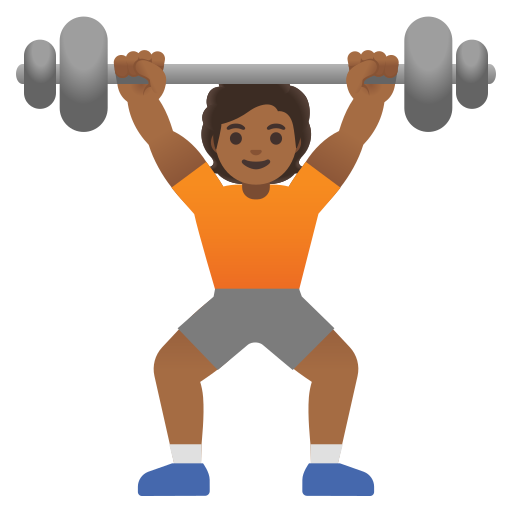
Emoji: 🏋🏾